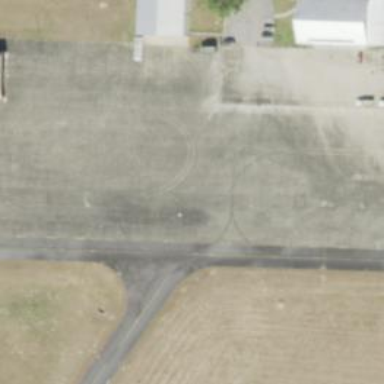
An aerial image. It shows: Asphalt taxiway at the airport.